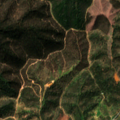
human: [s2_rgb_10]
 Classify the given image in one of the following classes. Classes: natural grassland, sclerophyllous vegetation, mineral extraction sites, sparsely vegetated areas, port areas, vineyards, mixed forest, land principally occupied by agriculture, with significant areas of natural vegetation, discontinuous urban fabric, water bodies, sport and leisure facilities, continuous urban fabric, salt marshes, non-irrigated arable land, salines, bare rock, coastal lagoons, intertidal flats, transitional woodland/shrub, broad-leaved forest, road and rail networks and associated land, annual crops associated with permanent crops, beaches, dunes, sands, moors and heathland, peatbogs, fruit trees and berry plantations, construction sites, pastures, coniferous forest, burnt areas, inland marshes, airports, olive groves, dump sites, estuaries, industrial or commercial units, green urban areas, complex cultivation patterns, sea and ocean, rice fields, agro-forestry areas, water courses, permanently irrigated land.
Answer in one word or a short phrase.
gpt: broad-leaved forest, transitional woodland/shrub